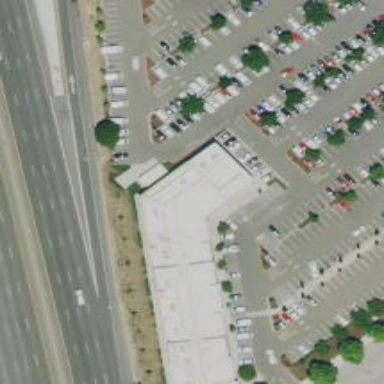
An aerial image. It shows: Car rental facility.